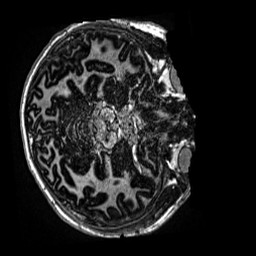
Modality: MP2RAGE
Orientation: axial
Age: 12
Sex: male
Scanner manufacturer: siemens
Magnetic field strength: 3 T
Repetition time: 4 s
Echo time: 0.00299 s